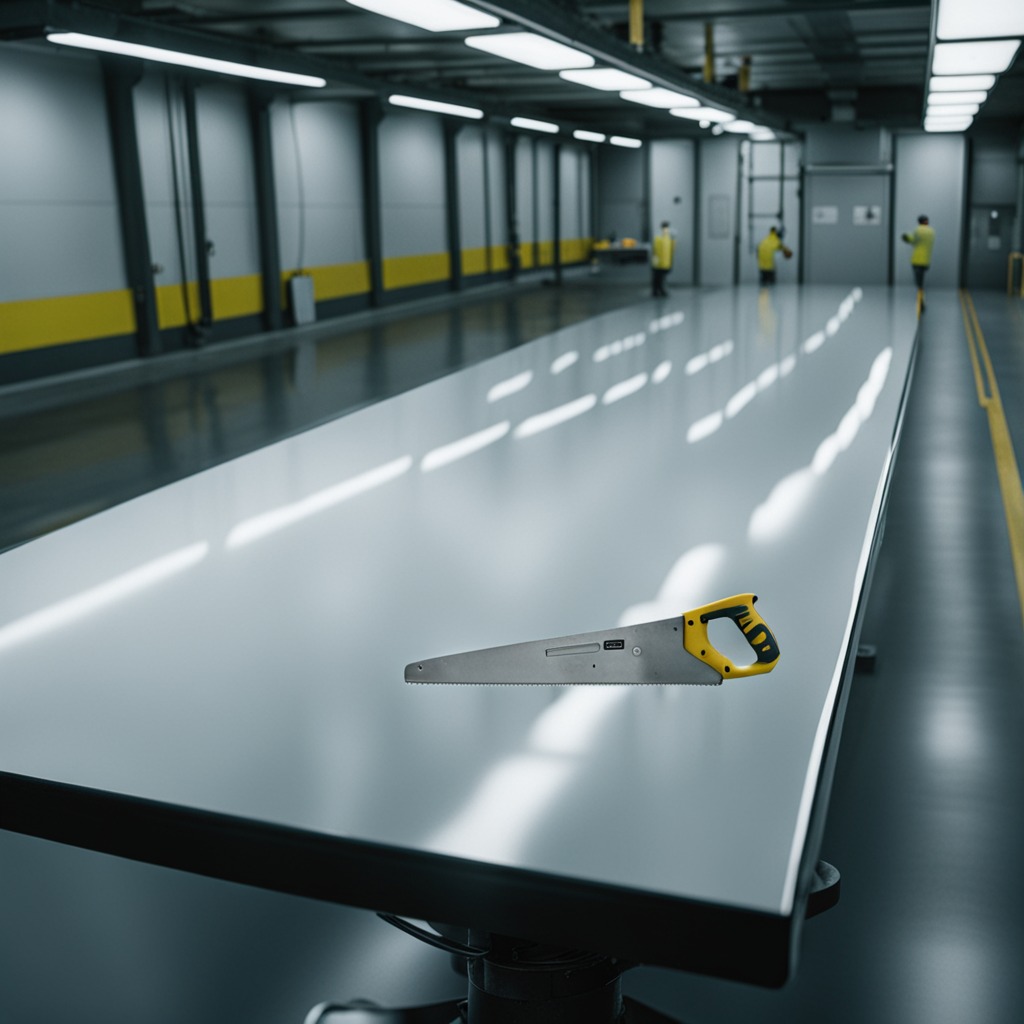
A handheld metal saw lies on a high-gloss table in a ship maintenance bay industrial lighting.